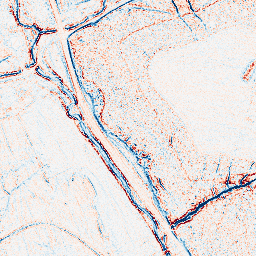
Category: edge_preserving
Decomposition family: bilateral
Decomposition parameters: d: 5
sigma_color: 50
sigma_space: 100
Upsampling method: bicubic
Upsampling parameters: scale: 2
Upsampling scale: 2